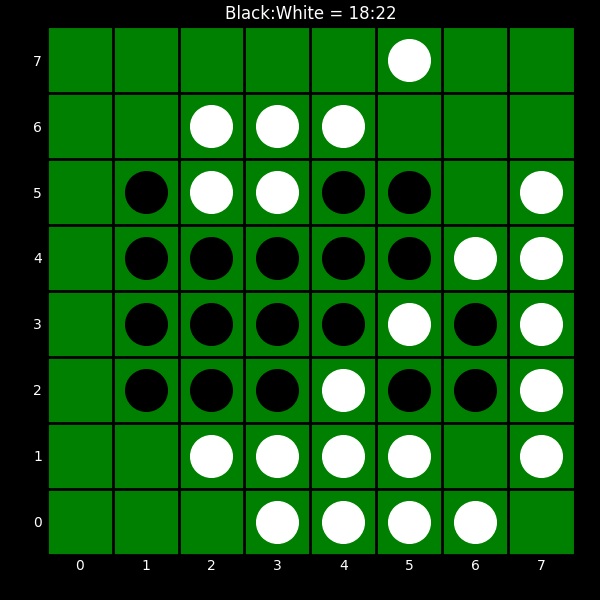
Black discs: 18
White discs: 22